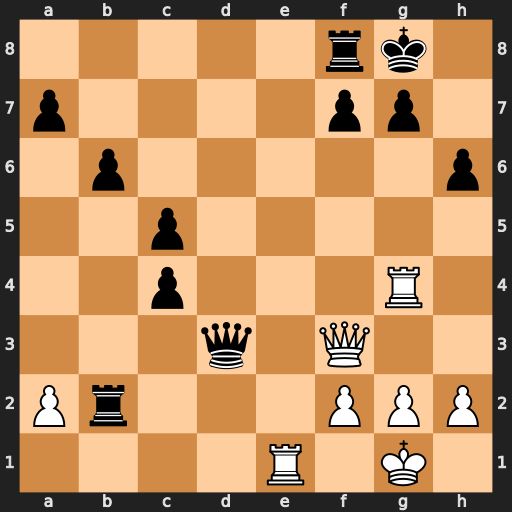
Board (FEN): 5rk1/p4pp1/1p5p/2p5/2p3R1/3q1Q2/Pr3PPP/4R1K1
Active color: w
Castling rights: -
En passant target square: -
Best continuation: Qf6 g6 Qxb2